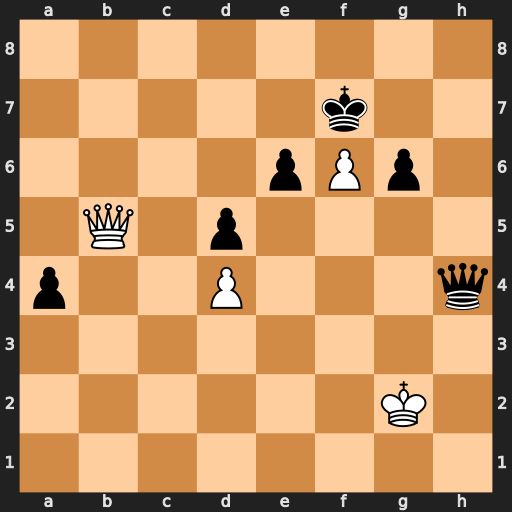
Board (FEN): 8/5k2/4pPp1/1Q1p4/p2P3q/8/6K1/8
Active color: w
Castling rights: -
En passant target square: -
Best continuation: Qd7+ Kxf6 Qd8+ Kf5 Qxh4